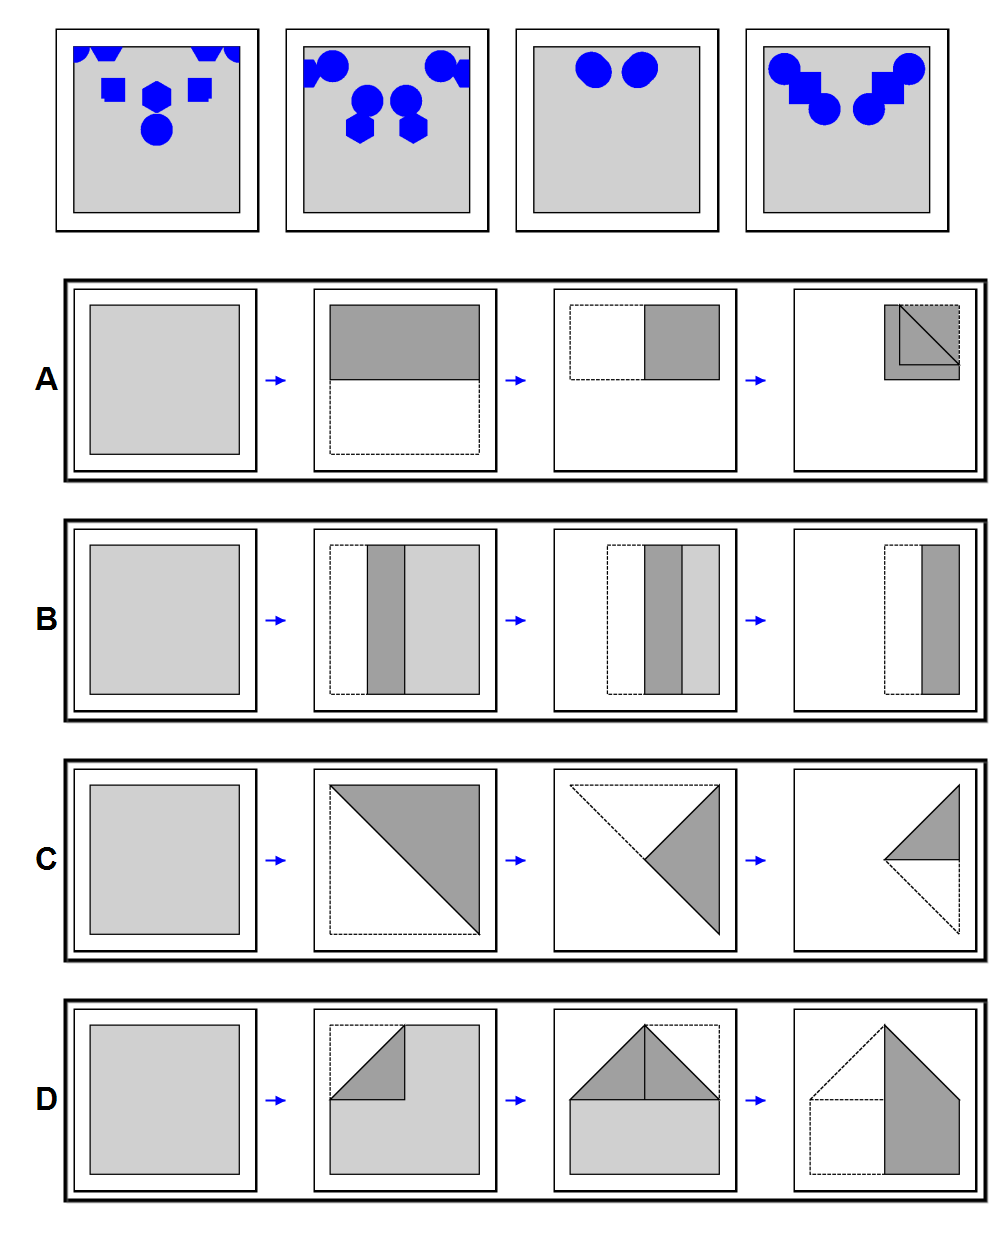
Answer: D